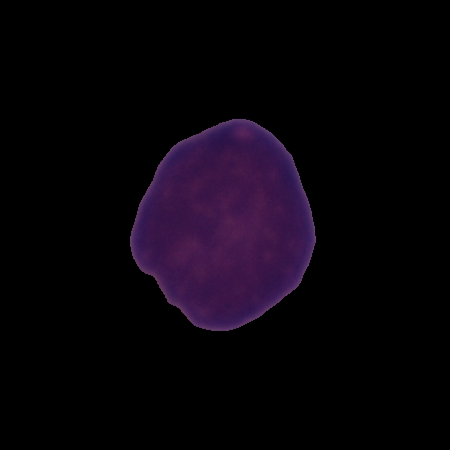
Label: cancer